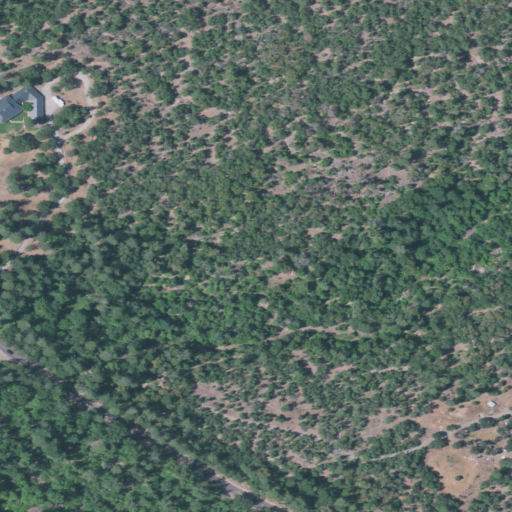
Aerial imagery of valley in Oregon named Lyons Gulch containing evergreen forest, shrub, mixed forest, open development, and woody wetlands